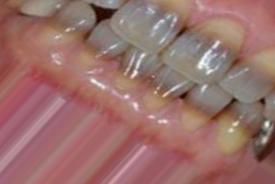
Condition: Tooth Discoloration